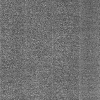
Atmospheric dust classification: dusty